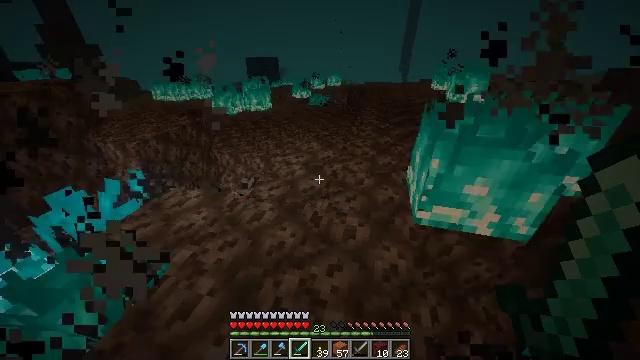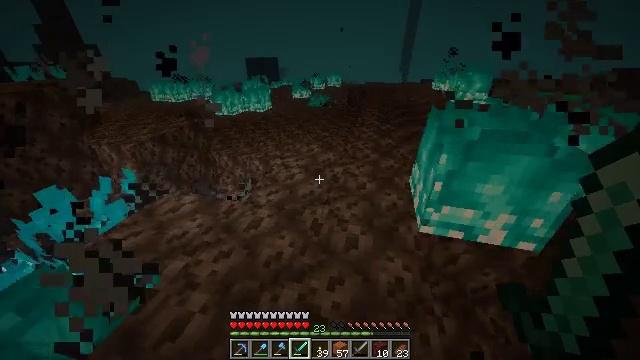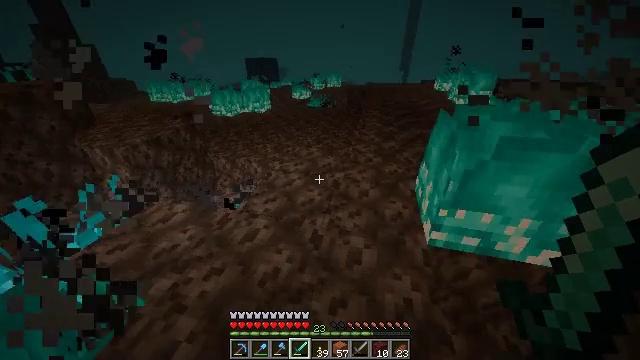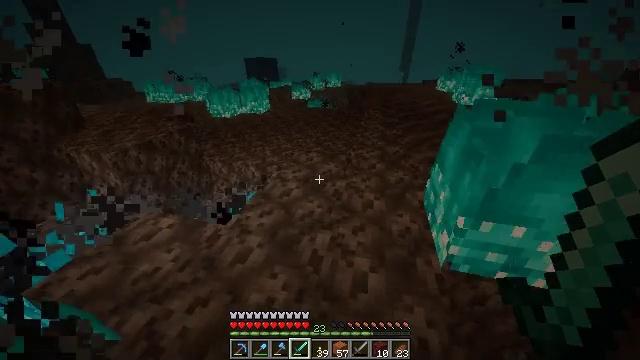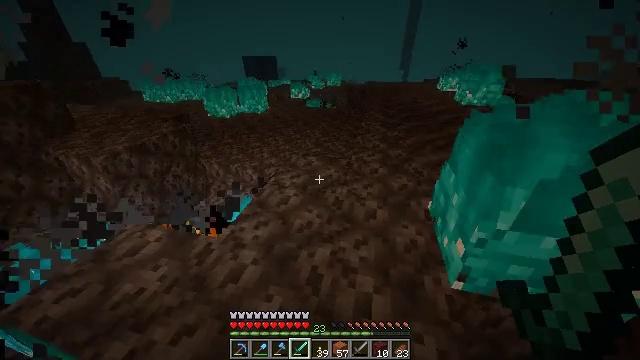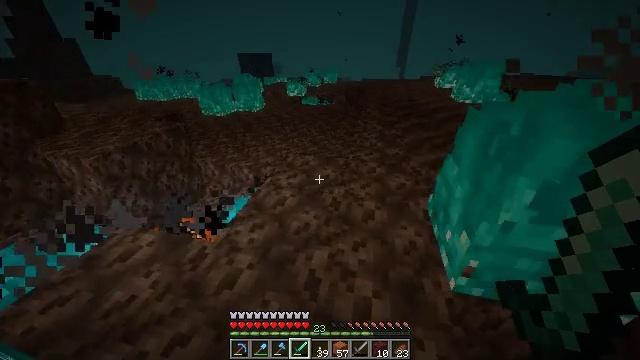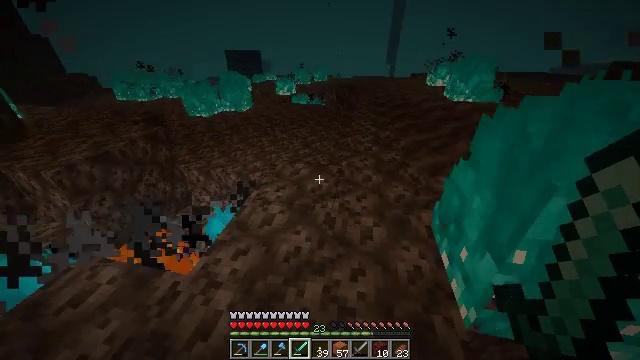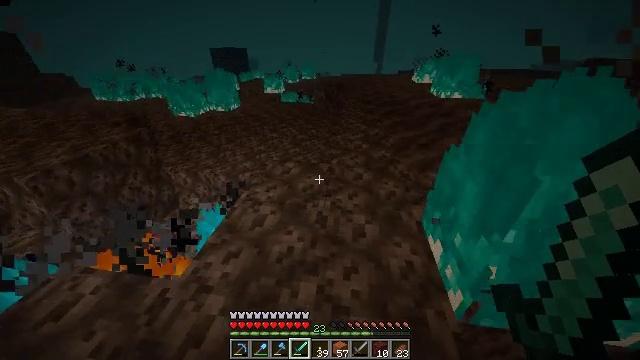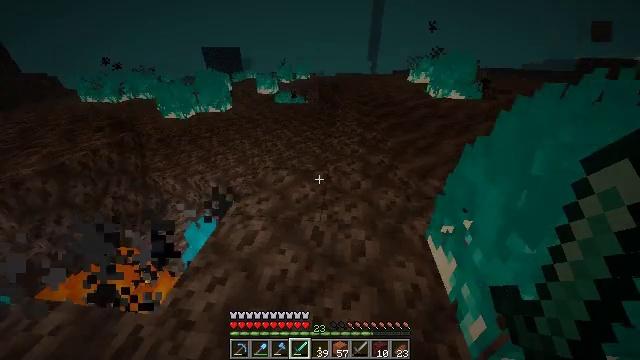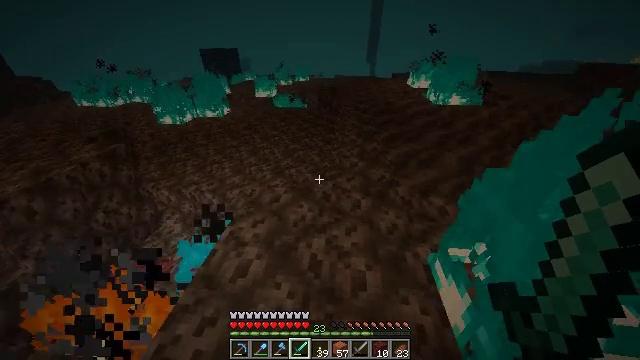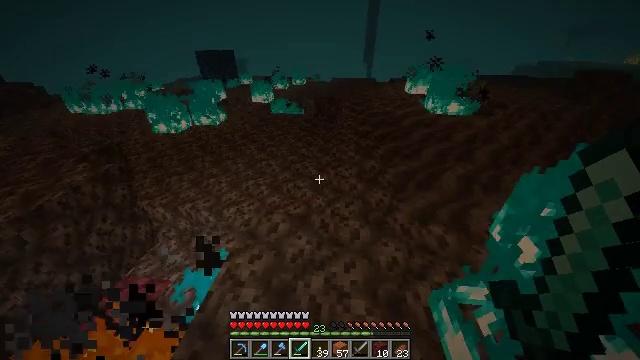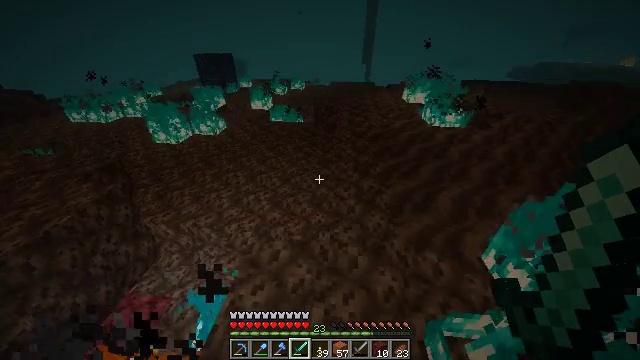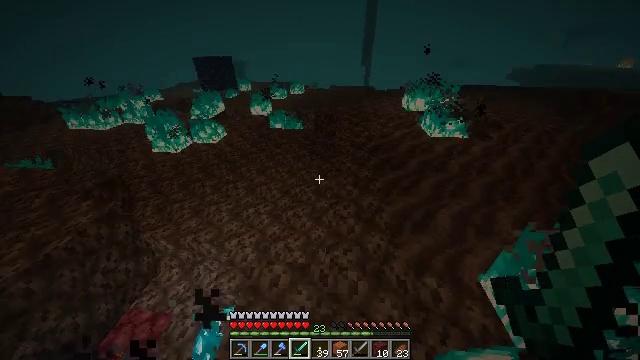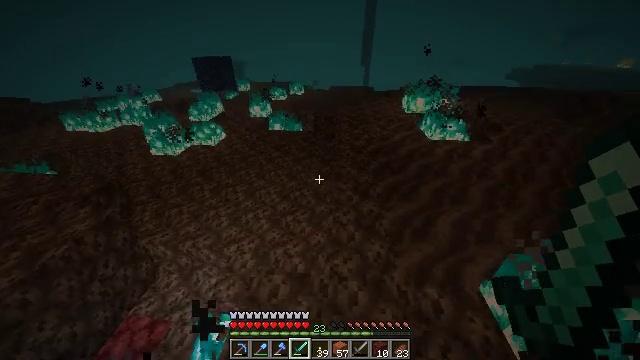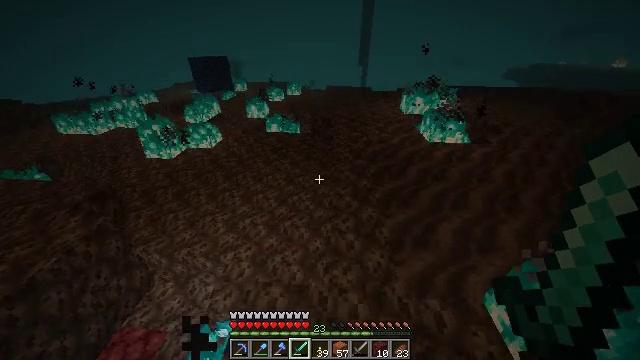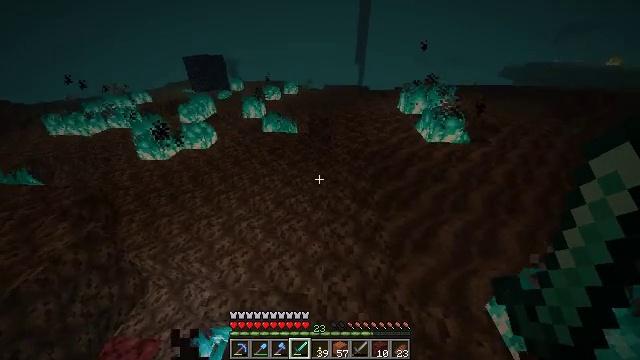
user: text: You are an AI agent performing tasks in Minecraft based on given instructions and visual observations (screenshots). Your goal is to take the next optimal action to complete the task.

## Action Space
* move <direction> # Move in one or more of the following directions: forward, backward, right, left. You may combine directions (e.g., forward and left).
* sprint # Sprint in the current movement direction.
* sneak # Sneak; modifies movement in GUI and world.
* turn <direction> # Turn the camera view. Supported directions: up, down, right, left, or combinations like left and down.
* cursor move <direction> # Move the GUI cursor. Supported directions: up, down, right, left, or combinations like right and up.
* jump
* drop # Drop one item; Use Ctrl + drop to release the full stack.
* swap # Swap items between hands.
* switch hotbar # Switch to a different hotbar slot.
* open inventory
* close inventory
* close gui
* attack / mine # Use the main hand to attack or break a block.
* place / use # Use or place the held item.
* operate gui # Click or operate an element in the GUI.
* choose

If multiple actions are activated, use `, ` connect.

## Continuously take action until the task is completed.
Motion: motion action
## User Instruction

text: Break the block holding the soul fire.
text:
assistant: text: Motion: move forward, sprint
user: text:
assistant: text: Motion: move forward, sprint
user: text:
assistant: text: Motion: move forward, sprint
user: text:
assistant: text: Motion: move forward, sprint
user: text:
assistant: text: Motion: move forward, sprint
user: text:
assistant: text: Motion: move forward, sprint, turn right
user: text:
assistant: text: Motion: move forward, sprint, turn right
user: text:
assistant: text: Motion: move forward, sprint, turn right
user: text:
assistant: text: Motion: move forward, sprint, jump
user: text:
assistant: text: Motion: move forward, sprint, jump
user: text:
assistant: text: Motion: move forward, sprint, jump
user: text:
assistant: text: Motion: move forward, sprint, jump
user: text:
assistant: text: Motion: move forward, sprint, jump
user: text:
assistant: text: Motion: move forward, sprint, jump
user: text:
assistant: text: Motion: move forward, sprint
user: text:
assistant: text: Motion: move forward, sprint
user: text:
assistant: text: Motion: move forward, sprint
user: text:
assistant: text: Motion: move forward, sprint
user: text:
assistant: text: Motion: move forward, sprint, turn right
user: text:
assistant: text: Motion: move forward, sprint, turn right
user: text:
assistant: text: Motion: move forward, sprint, turn right
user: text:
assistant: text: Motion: move forward, sprint, turn right
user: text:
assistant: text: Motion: move forward, sprint, turn right
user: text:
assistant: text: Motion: move forward, sprint, turn right
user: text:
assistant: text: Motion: move forward, sprint, turn right
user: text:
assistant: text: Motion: move forward, sprint, turn right
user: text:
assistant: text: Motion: move forward, sprint
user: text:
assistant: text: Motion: move forward, sprint, turn right
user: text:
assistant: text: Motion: move forward, sprint, turn right
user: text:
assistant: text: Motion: move forward, sprint, turn right